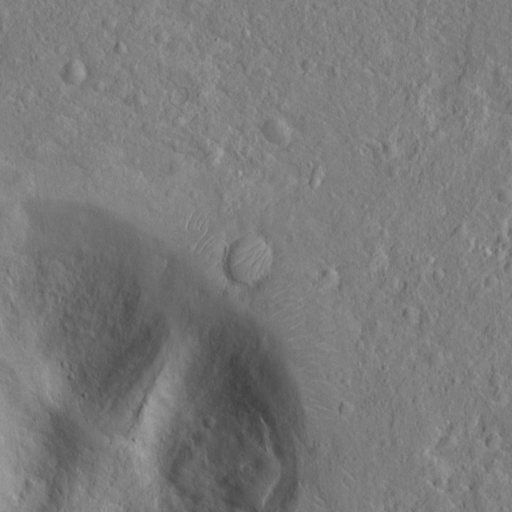
Objects detected: cone